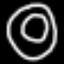
Label: donut